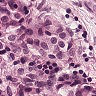
Metastatic tissue present: yes